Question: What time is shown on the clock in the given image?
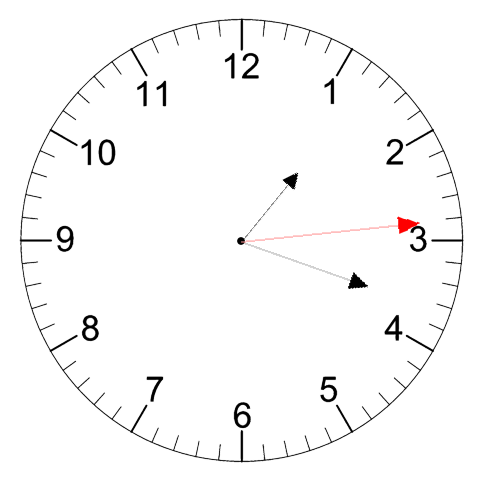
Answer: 01:18:14